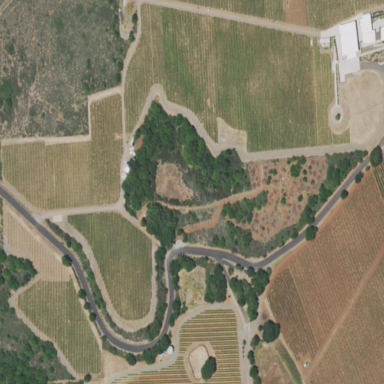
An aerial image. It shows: Vineyard growing wine grapes.